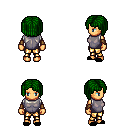
a pixel art fantasy rpg character, female body template, human, tanned skin, steel chest armor, gold greaves, green pageboy hairstyle, leather bracers, black slippers, four views (front, back, left, right), 2x2 character sprite sheet, small pixel art, hard edges, no anti-aliasing